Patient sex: M
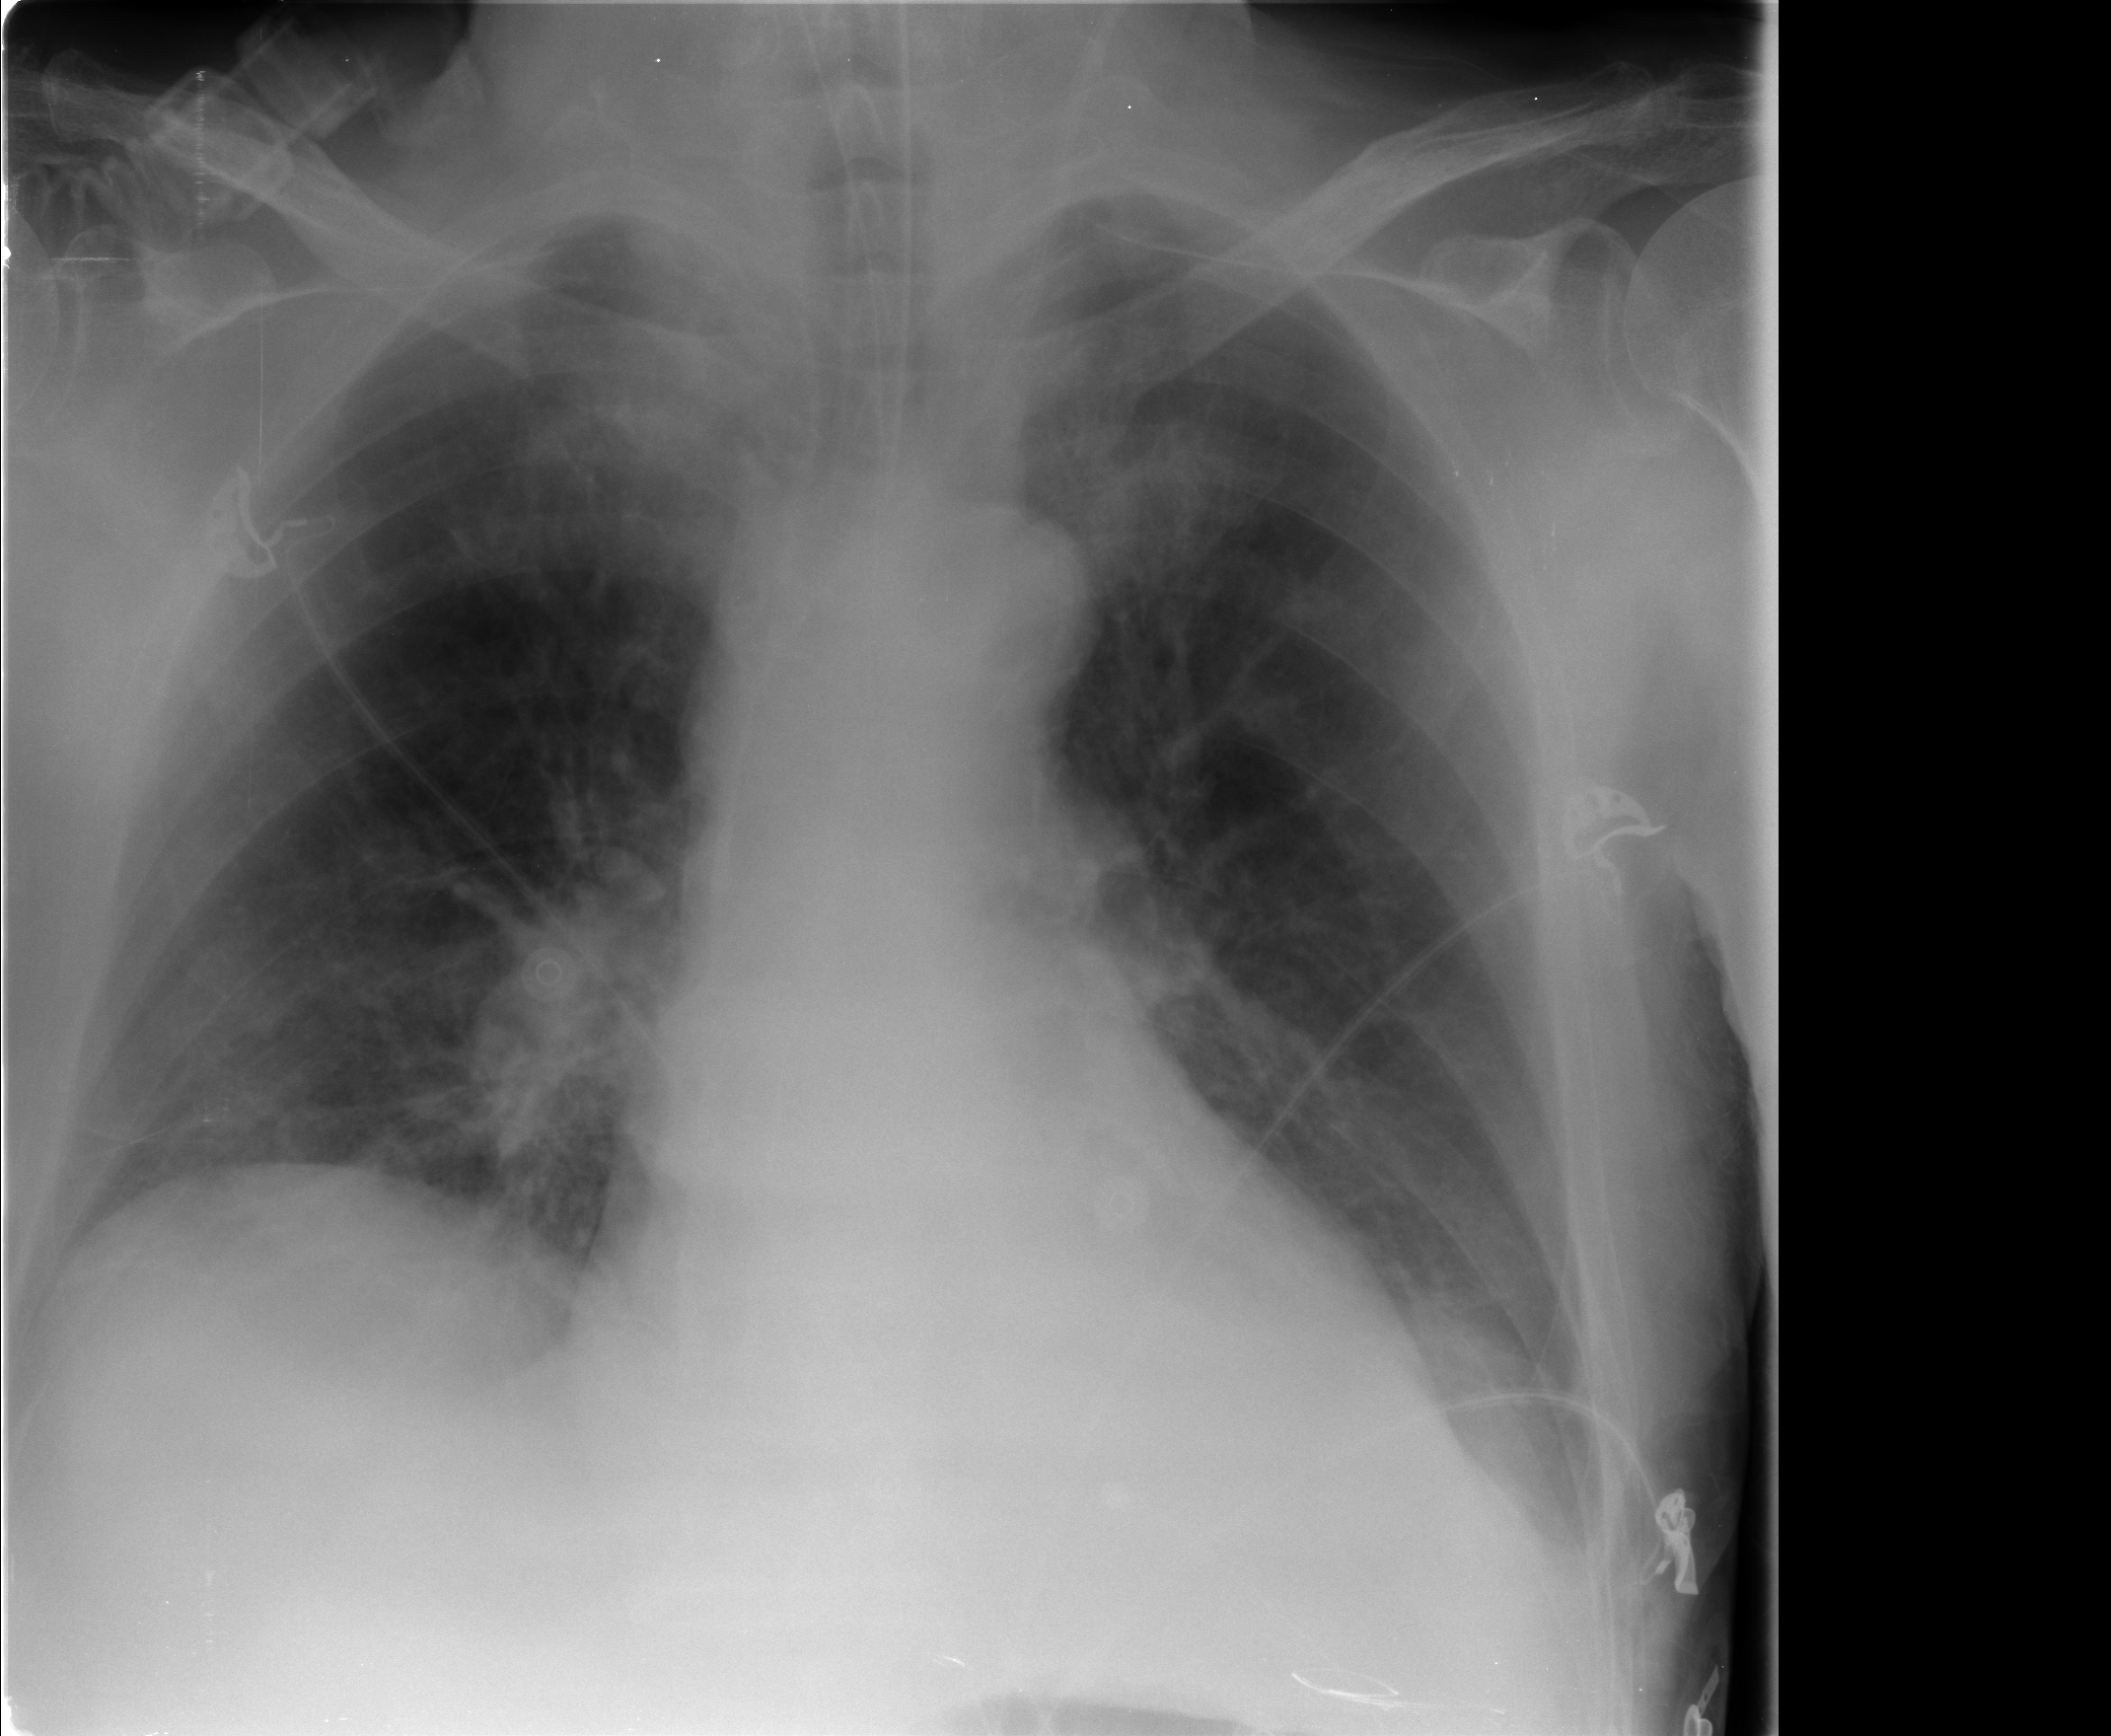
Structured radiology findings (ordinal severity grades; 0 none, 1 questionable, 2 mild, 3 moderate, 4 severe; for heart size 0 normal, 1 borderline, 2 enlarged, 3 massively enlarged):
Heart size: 2
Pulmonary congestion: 2
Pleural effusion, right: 1
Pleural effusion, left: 2
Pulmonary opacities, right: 0
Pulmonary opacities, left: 2
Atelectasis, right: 2
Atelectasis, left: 2